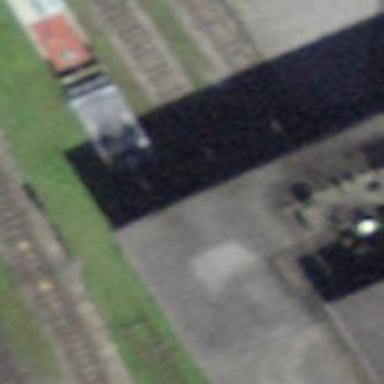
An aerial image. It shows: Narrow-gauge railway with one track passing through yard.